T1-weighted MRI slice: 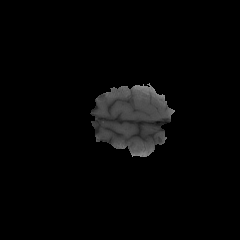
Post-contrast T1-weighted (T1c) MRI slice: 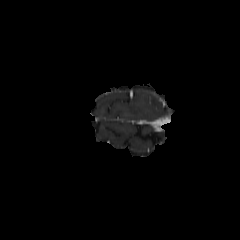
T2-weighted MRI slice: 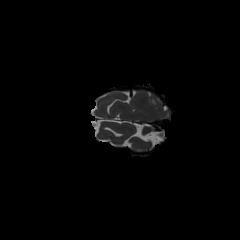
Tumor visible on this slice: yes